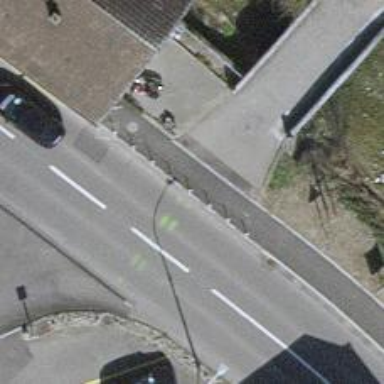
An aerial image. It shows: Bollard.